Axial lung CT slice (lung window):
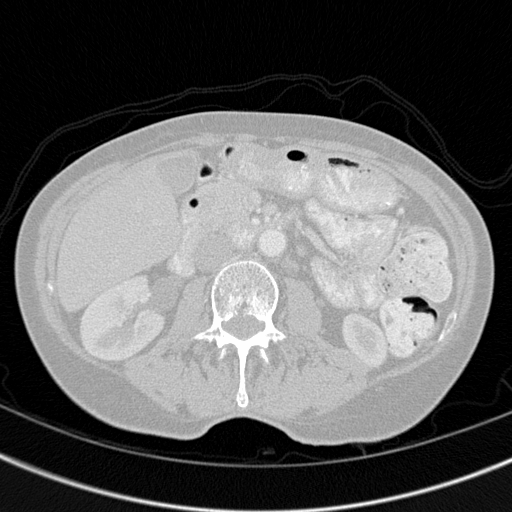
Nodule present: no